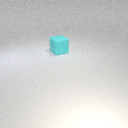
large cyan rubber cube